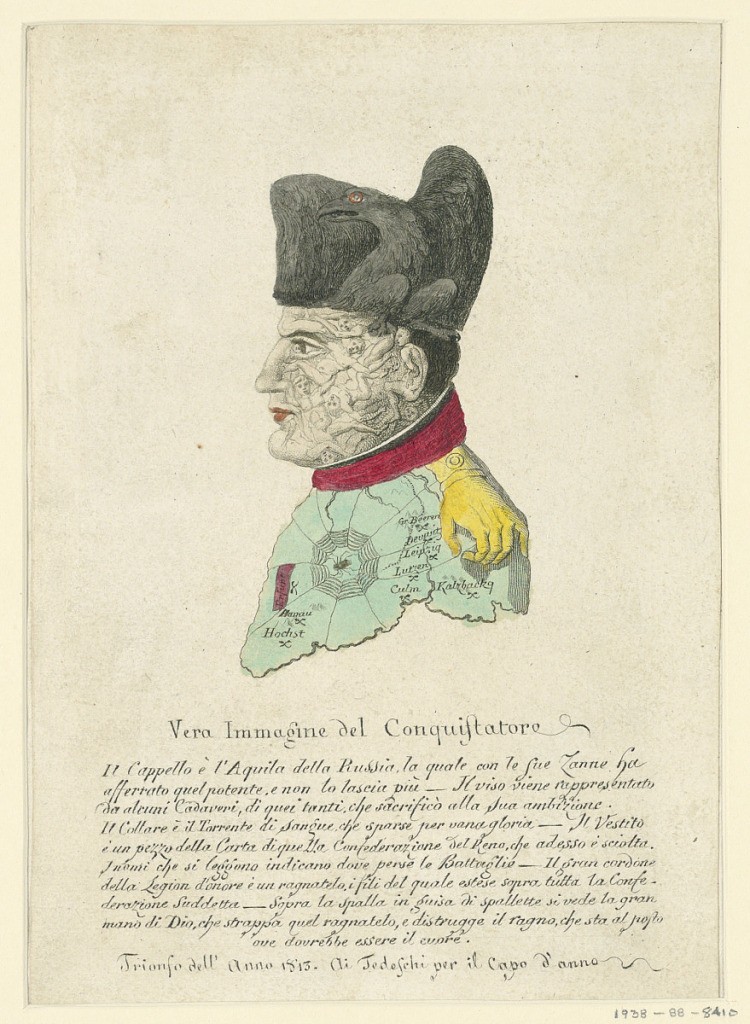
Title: Puzzle Picture of Napoleon
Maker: Napoleon Bonaparte, French, 1769 – 1821
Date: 1813
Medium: Hand-colored etching Support: thick white wove paper laid down on white wove paper
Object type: Print
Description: Vertical rectangle; portrait of Napoleon Bonaparte shown in left profile, bust only. His face composed of writhing nude figures, his hat an eagle, and his uniform a map of Germany with a hand as epaulets. Below, an inscription refers to the evens of Napoleon's 1815